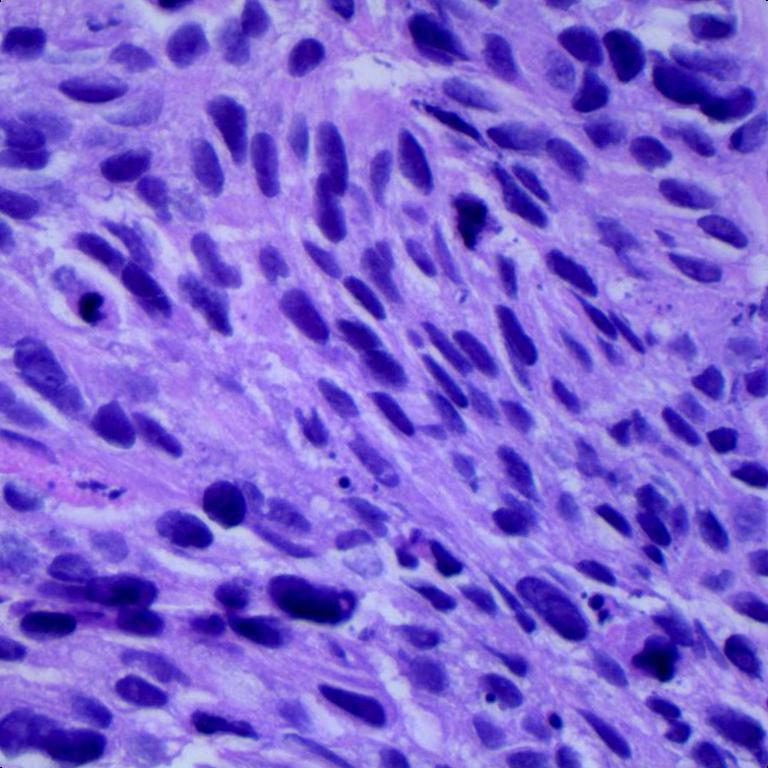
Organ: lung
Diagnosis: squamous carcinomas